Question: i have xml file in tree structure like this final.xml
'''
<?xml version="1.0"?>
<?xml-stylesheet type="text/xsl" href="b.xsl"?>
<childrens>
<child_1 entity_id="1" value="Root Catalog" parent_id="0">
<child_2 entity_id="2" value="Navigate" parent_id="1">
<child_4 entity_id="4" value="Activities" parent_id="2">
<child_10066 entity_id="10066" value="Physical1" parent_id="4">
<child_10067 entity_id="10067" value="Cricket" parent_id="10066">
<child_10068 entity_id="10068" value="One Day" parent_id="10067"/>
</child_10067>
</child_10066>
<child_10069 entity_id="10069" value="Test2" parent_id="4"/>
<child_10070 entity_id="10070" value="Test3" parent_id="4"/>
<child_10071 entity_id="10071" value="Test4" parent_id="4"/>
<child_10072 entity_id="10072" value="Test5" parent_id="4"/>
<child_5 entity_id="5" value="Physical" parent_id="4"/>
</child_4>
<child_4331 entity_id="4331" value="Region" parent_id="2">
.
.
.
.
</child_4331>
</child_2>
</child_1>
</childrens>
'''
here is my xslt code
'''
<xsl:stylesheet version="1.0" xmlns:xsl="http://www.w3.org/1999/XSL/Transform">
<xsl:output method="html" indent="yes" omit-xml-declaration="yes"/>
<xsl:template match="*" mode="item">
<li>
<xsl:value-of select="@value"/>
<xsl:apply-templates select="current()[*]"/>
</li>
</xsl:template>
<xsl:template match="*/*/*">
<ul>
<xsl:apply-templates select="*[1] | node()[current()/ancestor::*[3]]" mode="item"/>
<xsl:if test="local-name(child::*) = 'child_4'"><div id="Activity"></div></xsl:if>
</ul>
</xsl:template>
</xsl:stylesheet>
'''
and i have another xml file which contains the id of the leaf node
i want to display only those node which is in 'filter.xml' file (with its parent id)
and the filter.xml is
'''
<products>
<product_id value="1">
<tab_id value="351">
<tab_name value="test1"/>
<dist_activity value="5"/>
<dist_activity value="10068"/>
<dist_activity value="10070"/>
</tab_id>
</product_id>
<product_id value="2">
<tab_id value="352">
<tab_name value="test2"/>
<dist_activity value="10069"/>
</tab_id>
</product_id>
</products>
'''
here dist_activity contains the id of the leaf node which is entity_id in the main xml file so i want output using this 2 xml file. currently i am using only main xml file not the 'filter.xml' file here is my current output and the out put which i want using both file

here is in filter.xml for One day(10068),Test2(10069),test3(10070),Physical(5) so i want only those in my tree
so what changes do i need to do in my 'xslt' code ???
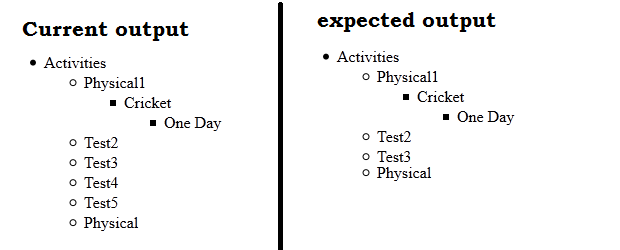
Answer: It is not completely clear (for me) how the filter should work. From your statement:
and the filter.xml I expect:
You like to have 'li' elements in your output for child_xxxx elements where entity_id of self or an descendant exist as @value of dist_activity in filter.xml.
Therefore try this small change to your xlst:
'''
<xsl:stylesheet version="1.0" xmlns:xsl="http://www.w3.org/1999/XSL/Transform">
<xsl:output method="html" indent="yes" omit-xml-declaration="yes"/>
<xsl:variable name="filter" select="document('iz1_filter.xml')"/>
<xsl:template match="*" mode="item">
<xsl:if test="$filter//dist_activity[@value= current()/descendant-or-self::*/@entity_id ]" >
<li>
<xsl:value-of select="@value"/>
<xsl:apply-templates select="current()[*]"/>
</li>
</xsl:if>
</xsl:template>
<xsl:template match="*/*/*">
<ul>
<xsl:apply-templates select="*[1] | node()[current()/ancestor::*[3]]" mode="item"/>
<xsl:if test="local-name(child::*) = 'child_4'">
<div id="Activity"></div>
</xsl:if>
</ul>
</xsl:template>
</xsl:stylesheet>
'''
Which will generate the following output:
'''
<ul>
<li>
Activities<ul>
<li>
Physical1<ul>
<li>
Cricket<ul>
<li>One Day</li>
</ul>
</li>
</ul>
</li>
<li>Test2</li>
<li>Test3</li>
<li>Physical</li>
</ul>
</li>
<div id="Activity"></div>
</ul>
'''